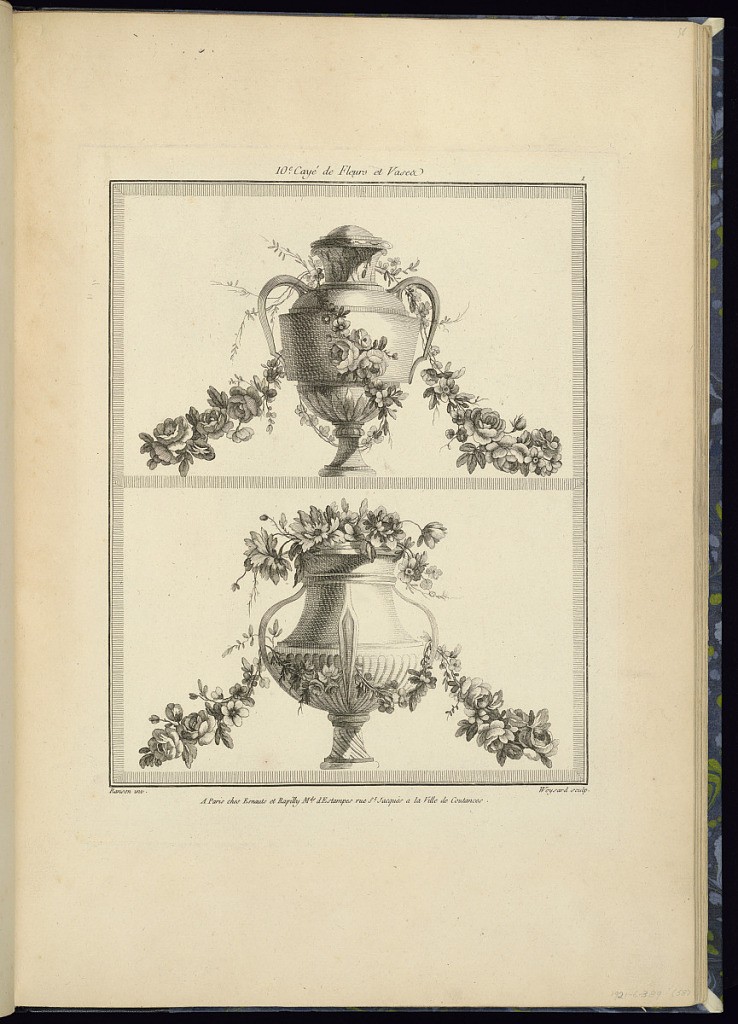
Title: Title Page
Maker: Pierre Ranson, French, 1736–1786
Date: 1778
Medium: Etching on laid paper
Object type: Print
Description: Title page and two designs for lidded vases with handles, decorated with leaf motifs, gadrooning, and fluting, with festoons of flowers intertwined in the handles and on the lid of the lower design. The plate is titled, numbered, and signed.